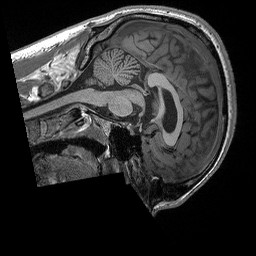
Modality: T1w
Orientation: sagittal
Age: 25
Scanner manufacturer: siemens
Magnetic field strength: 3 T
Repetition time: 2.3 s
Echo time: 0.00296 s